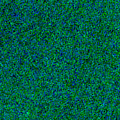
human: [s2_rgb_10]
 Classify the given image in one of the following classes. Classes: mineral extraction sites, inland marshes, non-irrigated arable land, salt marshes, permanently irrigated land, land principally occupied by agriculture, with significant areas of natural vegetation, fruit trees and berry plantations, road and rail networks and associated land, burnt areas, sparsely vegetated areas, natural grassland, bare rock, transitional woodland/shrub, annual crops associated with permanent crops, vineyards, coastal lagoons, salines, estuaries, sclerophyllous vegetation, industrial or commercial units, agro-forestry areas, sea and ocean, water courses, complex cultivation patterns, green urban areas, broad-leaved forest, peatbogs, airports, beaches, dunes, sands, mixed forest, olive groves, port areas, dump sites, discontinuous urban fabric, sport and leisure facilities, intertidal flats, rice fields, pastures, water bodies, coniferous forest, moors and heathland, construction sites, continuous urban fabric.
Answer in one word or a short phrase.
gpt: sea and ocean